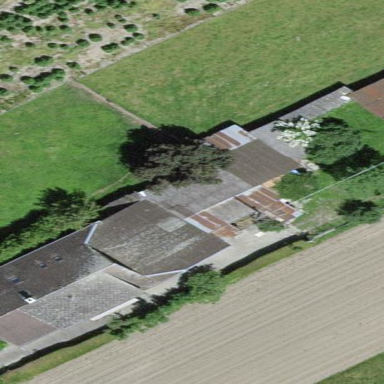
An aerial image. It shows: Farm building.